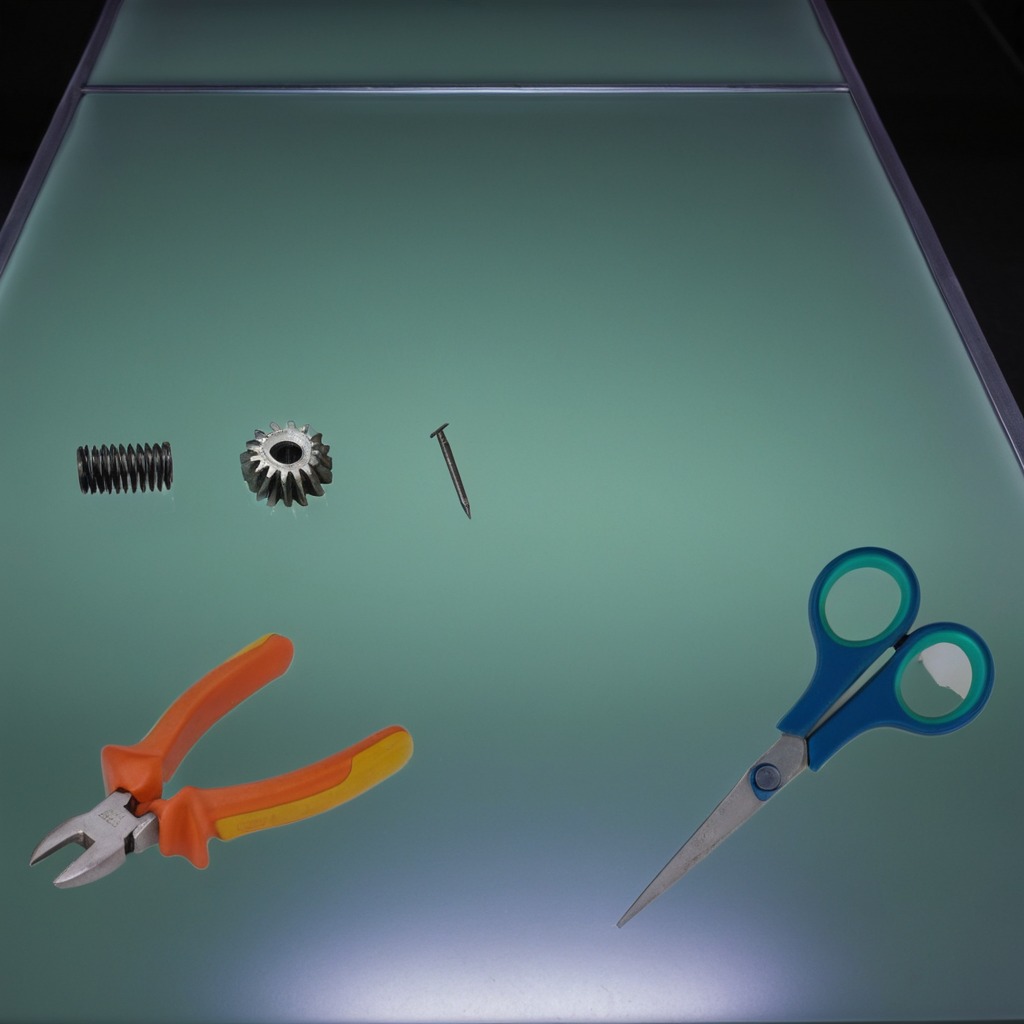
A steel gear with teeth, an iron nail, pliers, a coiled metal spring, and a pair of scissors are lying on a clean empty table in a railway signal maintenance room lit by harsh overhead fluorescents.